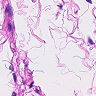
Metastatic tissue present: no